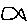
Label: fish